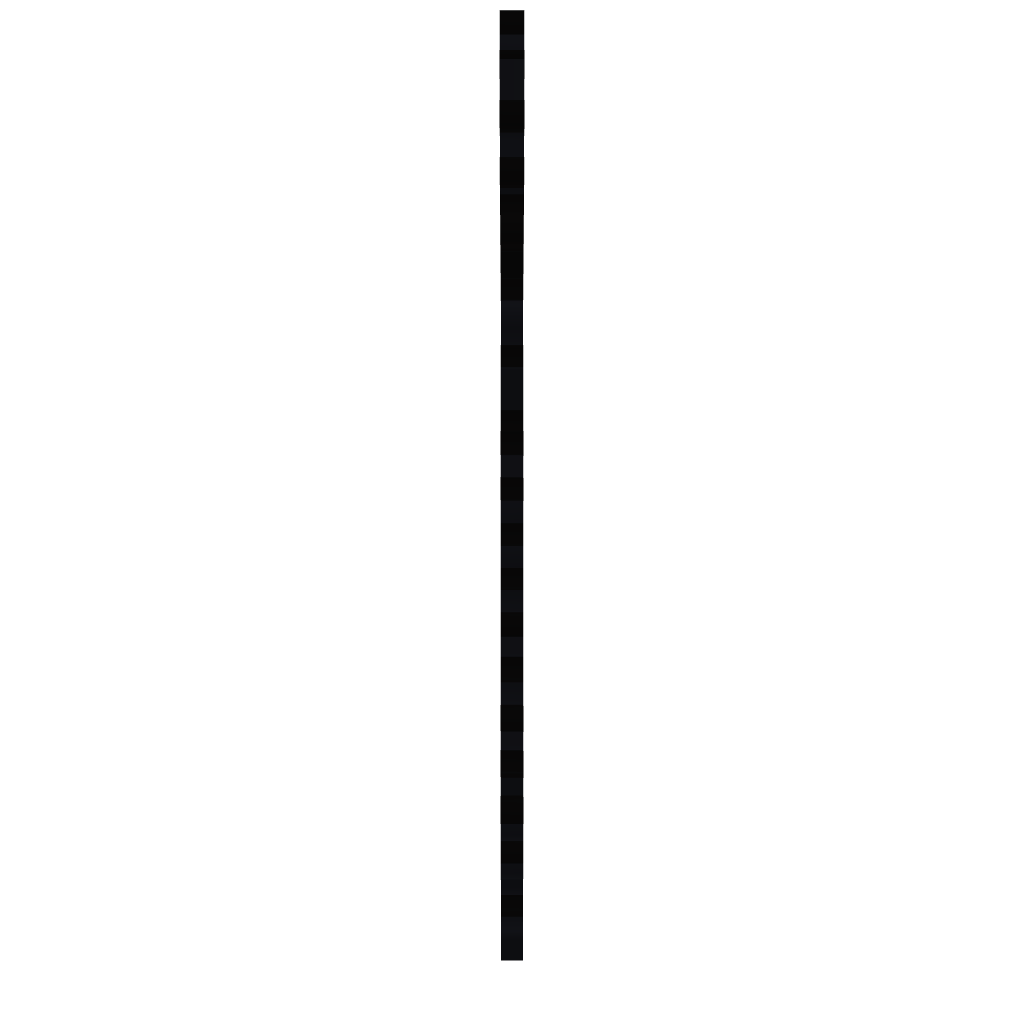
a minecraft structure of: Pikachu